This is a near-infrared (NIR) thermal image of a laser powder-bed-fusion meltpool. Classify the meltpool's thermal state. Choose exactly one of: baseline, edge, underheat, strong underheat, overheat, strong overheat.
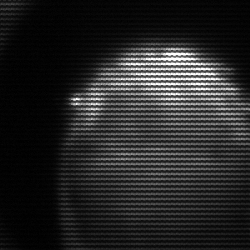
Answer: edge